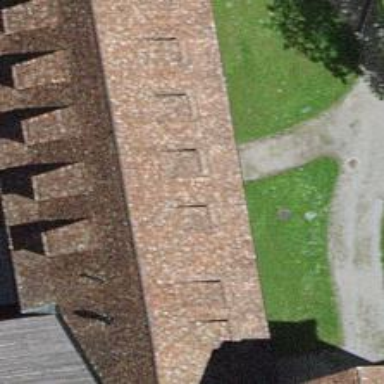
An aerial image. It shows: Building with gabled roof made of roof tiles.